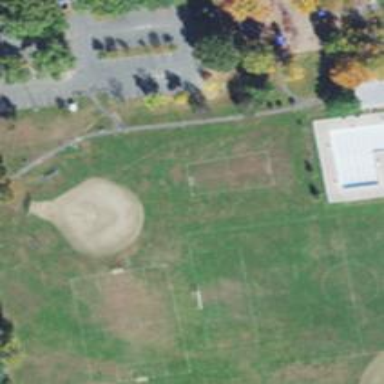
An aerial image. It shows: Baseball pitch for leisure and sports activities.